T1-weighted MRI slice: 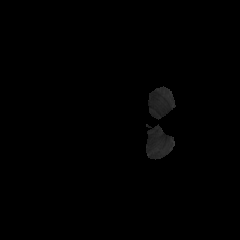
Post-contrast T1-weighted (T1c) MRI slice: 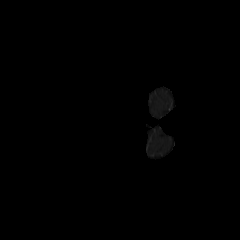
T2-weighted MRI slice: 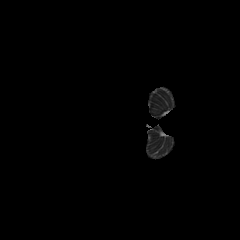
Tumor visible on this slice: no